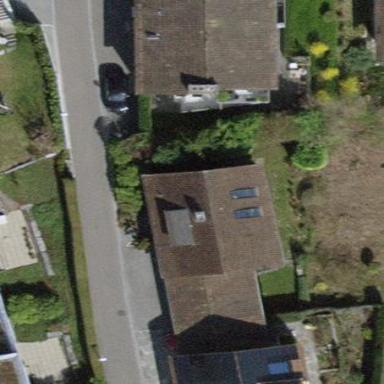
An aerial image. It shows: Semi-detached house.